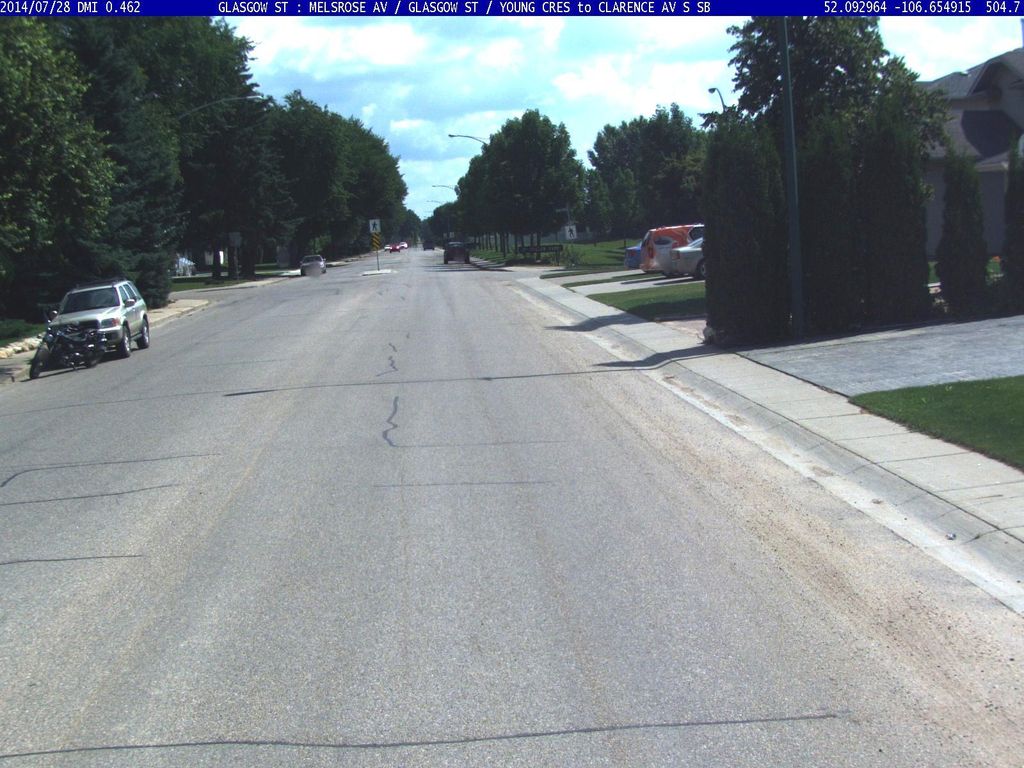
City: saskatoon